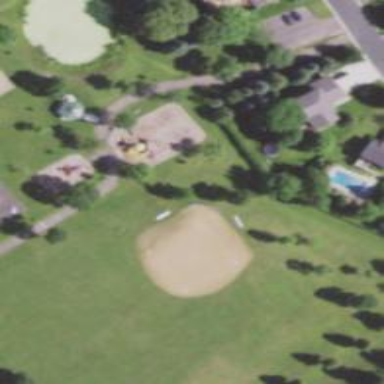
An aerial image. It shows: Baseball pitch for leisure and sports activities.